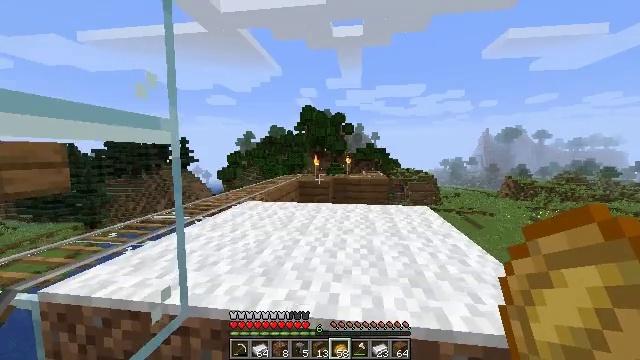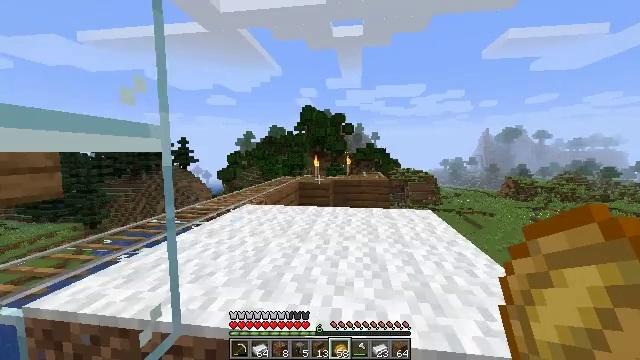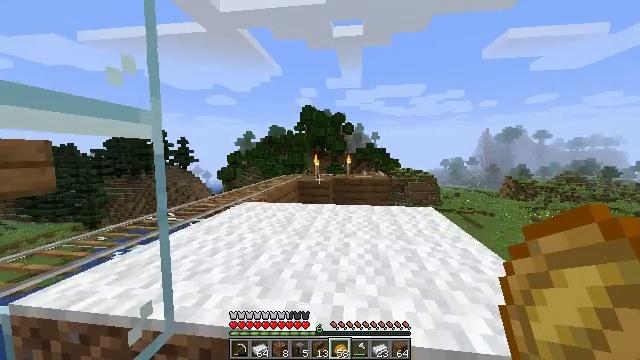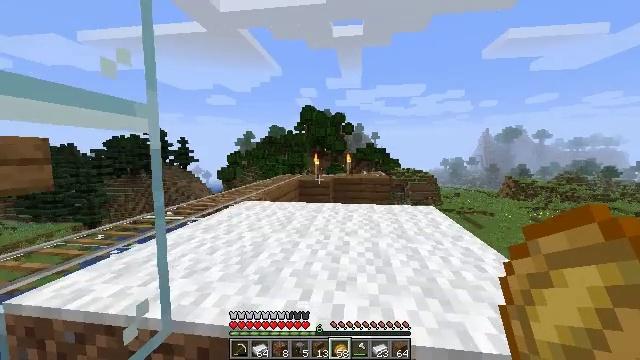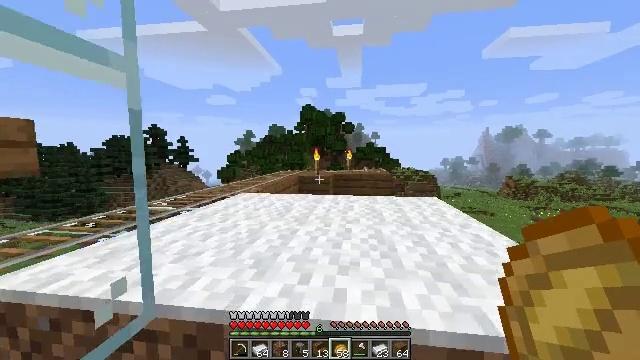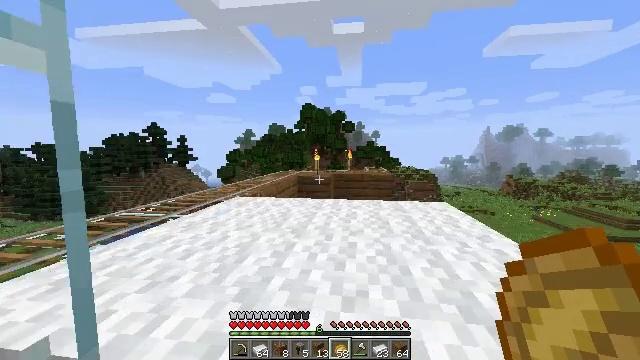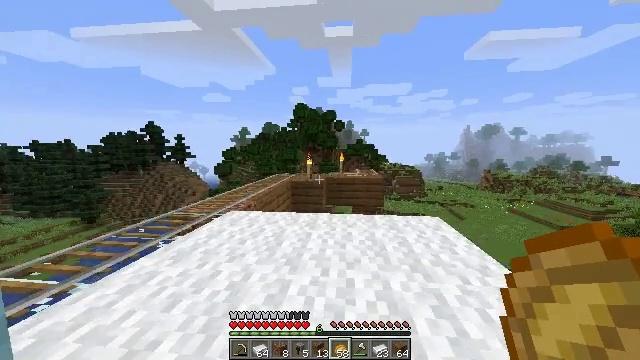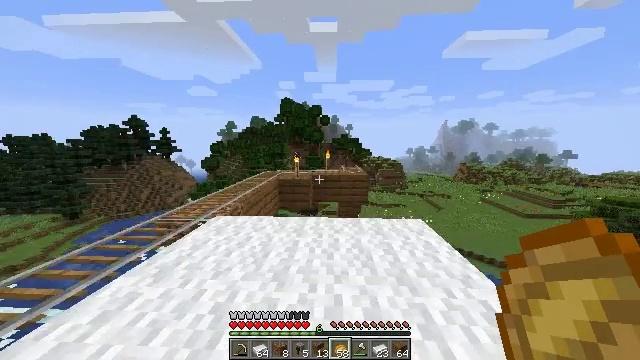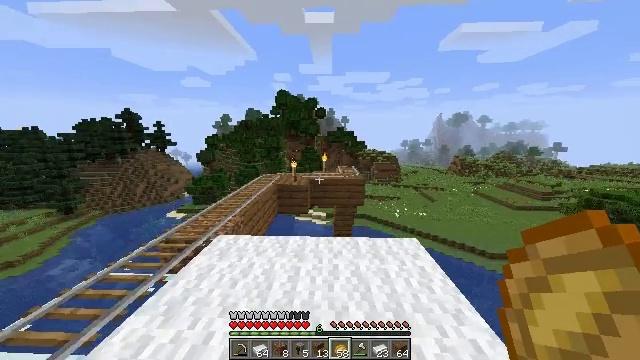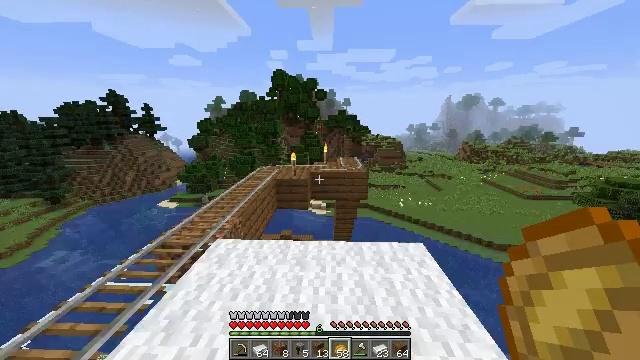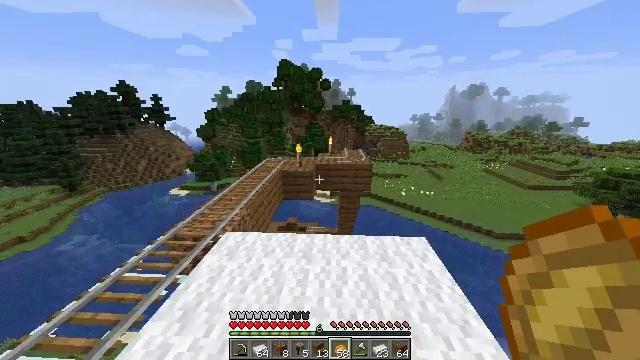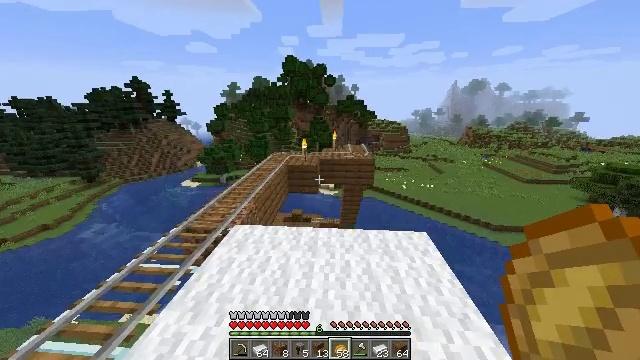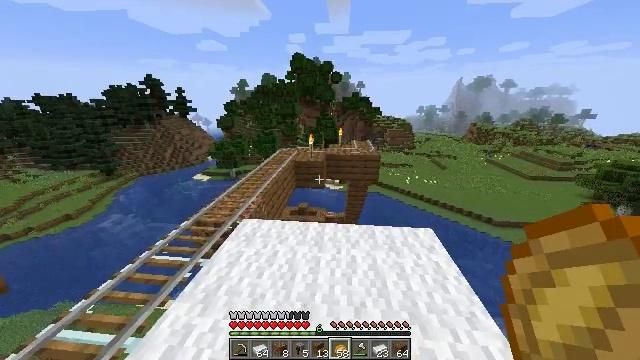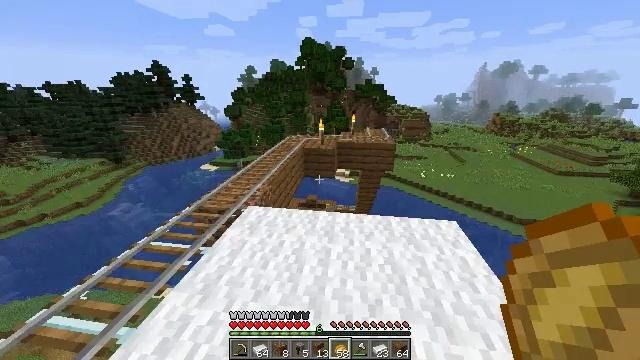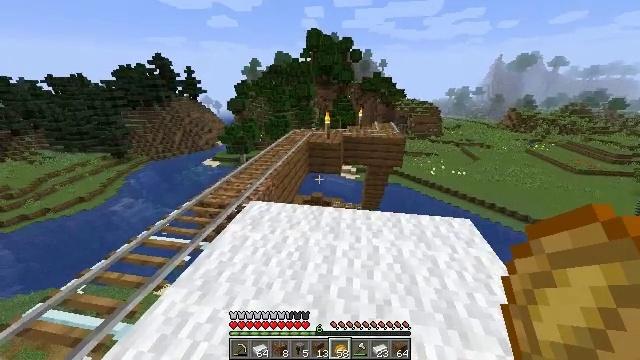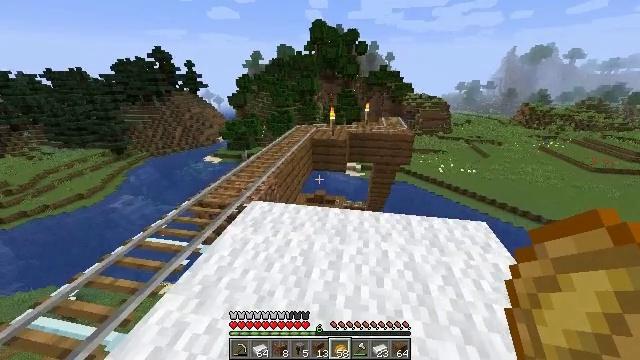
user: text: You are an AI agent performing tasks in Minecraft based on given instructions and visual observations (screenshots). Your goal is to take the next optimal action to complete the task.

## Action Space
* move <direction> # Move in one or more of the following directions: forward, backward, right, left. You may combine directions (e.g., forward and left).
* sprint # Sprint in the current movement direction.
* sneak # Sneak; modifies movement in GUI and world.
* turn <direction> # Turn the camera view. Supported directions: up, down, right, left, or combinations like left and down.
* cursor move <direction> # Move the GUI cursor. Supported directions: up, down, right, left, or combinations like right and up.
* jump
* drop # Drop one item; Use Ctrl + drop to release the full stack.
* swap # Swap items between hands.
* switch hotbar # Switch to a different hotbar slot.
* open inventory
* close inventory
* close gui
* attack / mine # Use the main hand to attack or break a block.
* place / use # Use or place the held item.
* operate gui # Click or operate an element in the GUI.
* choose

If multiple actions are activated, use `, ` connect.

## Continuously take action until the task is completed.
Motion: motion action
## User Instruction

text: Gather the smithing table into your inventory.
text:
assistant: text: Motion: move forward, jump
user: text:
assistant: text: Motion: move forward, jump
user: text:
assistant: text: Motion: move forward, jump
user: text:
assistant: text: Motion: move forward, jump
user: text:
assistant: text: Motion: move forward, sprint, jump
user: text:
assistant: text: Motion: move forward, sprint, turn right and down, jump
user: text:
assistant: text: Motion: move forward, sprint, turn right and down, jump
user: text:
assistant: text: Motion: move forward, sprint, turn right and down, jump
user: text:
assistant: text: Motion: move forward, sprint, turn down, jump
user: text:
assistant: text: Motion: move forward, turn left and down
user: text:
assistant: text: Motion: move forward, turn left and down
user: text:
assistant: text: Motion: move forward, turn left and down
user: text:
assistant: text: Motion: turn left and down
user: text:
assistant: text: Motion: turn left
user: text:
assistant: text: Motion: no_op
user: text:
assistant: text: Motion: no_op
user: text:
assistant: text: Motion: turn left
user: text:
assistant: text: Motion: turn left and down
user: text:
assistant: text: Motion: turn left and down
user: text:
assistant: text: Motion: turn left
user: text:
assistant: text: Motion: turn left
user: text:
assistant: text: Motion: move right, turn left
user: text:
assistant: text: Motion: move right, turn left
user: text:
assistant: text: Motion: move right, turn left
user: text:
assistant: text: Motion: move right, turn left and up
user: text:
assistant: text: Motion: turn left and up
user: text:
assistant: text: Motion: turn left
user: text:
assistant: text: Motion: no_op
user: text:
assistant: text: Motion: no_op
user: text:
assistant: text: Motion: no_op